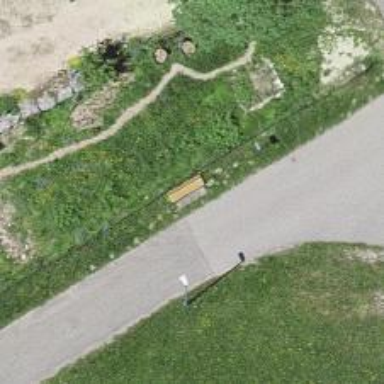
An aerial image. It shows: Bench.